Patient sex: M
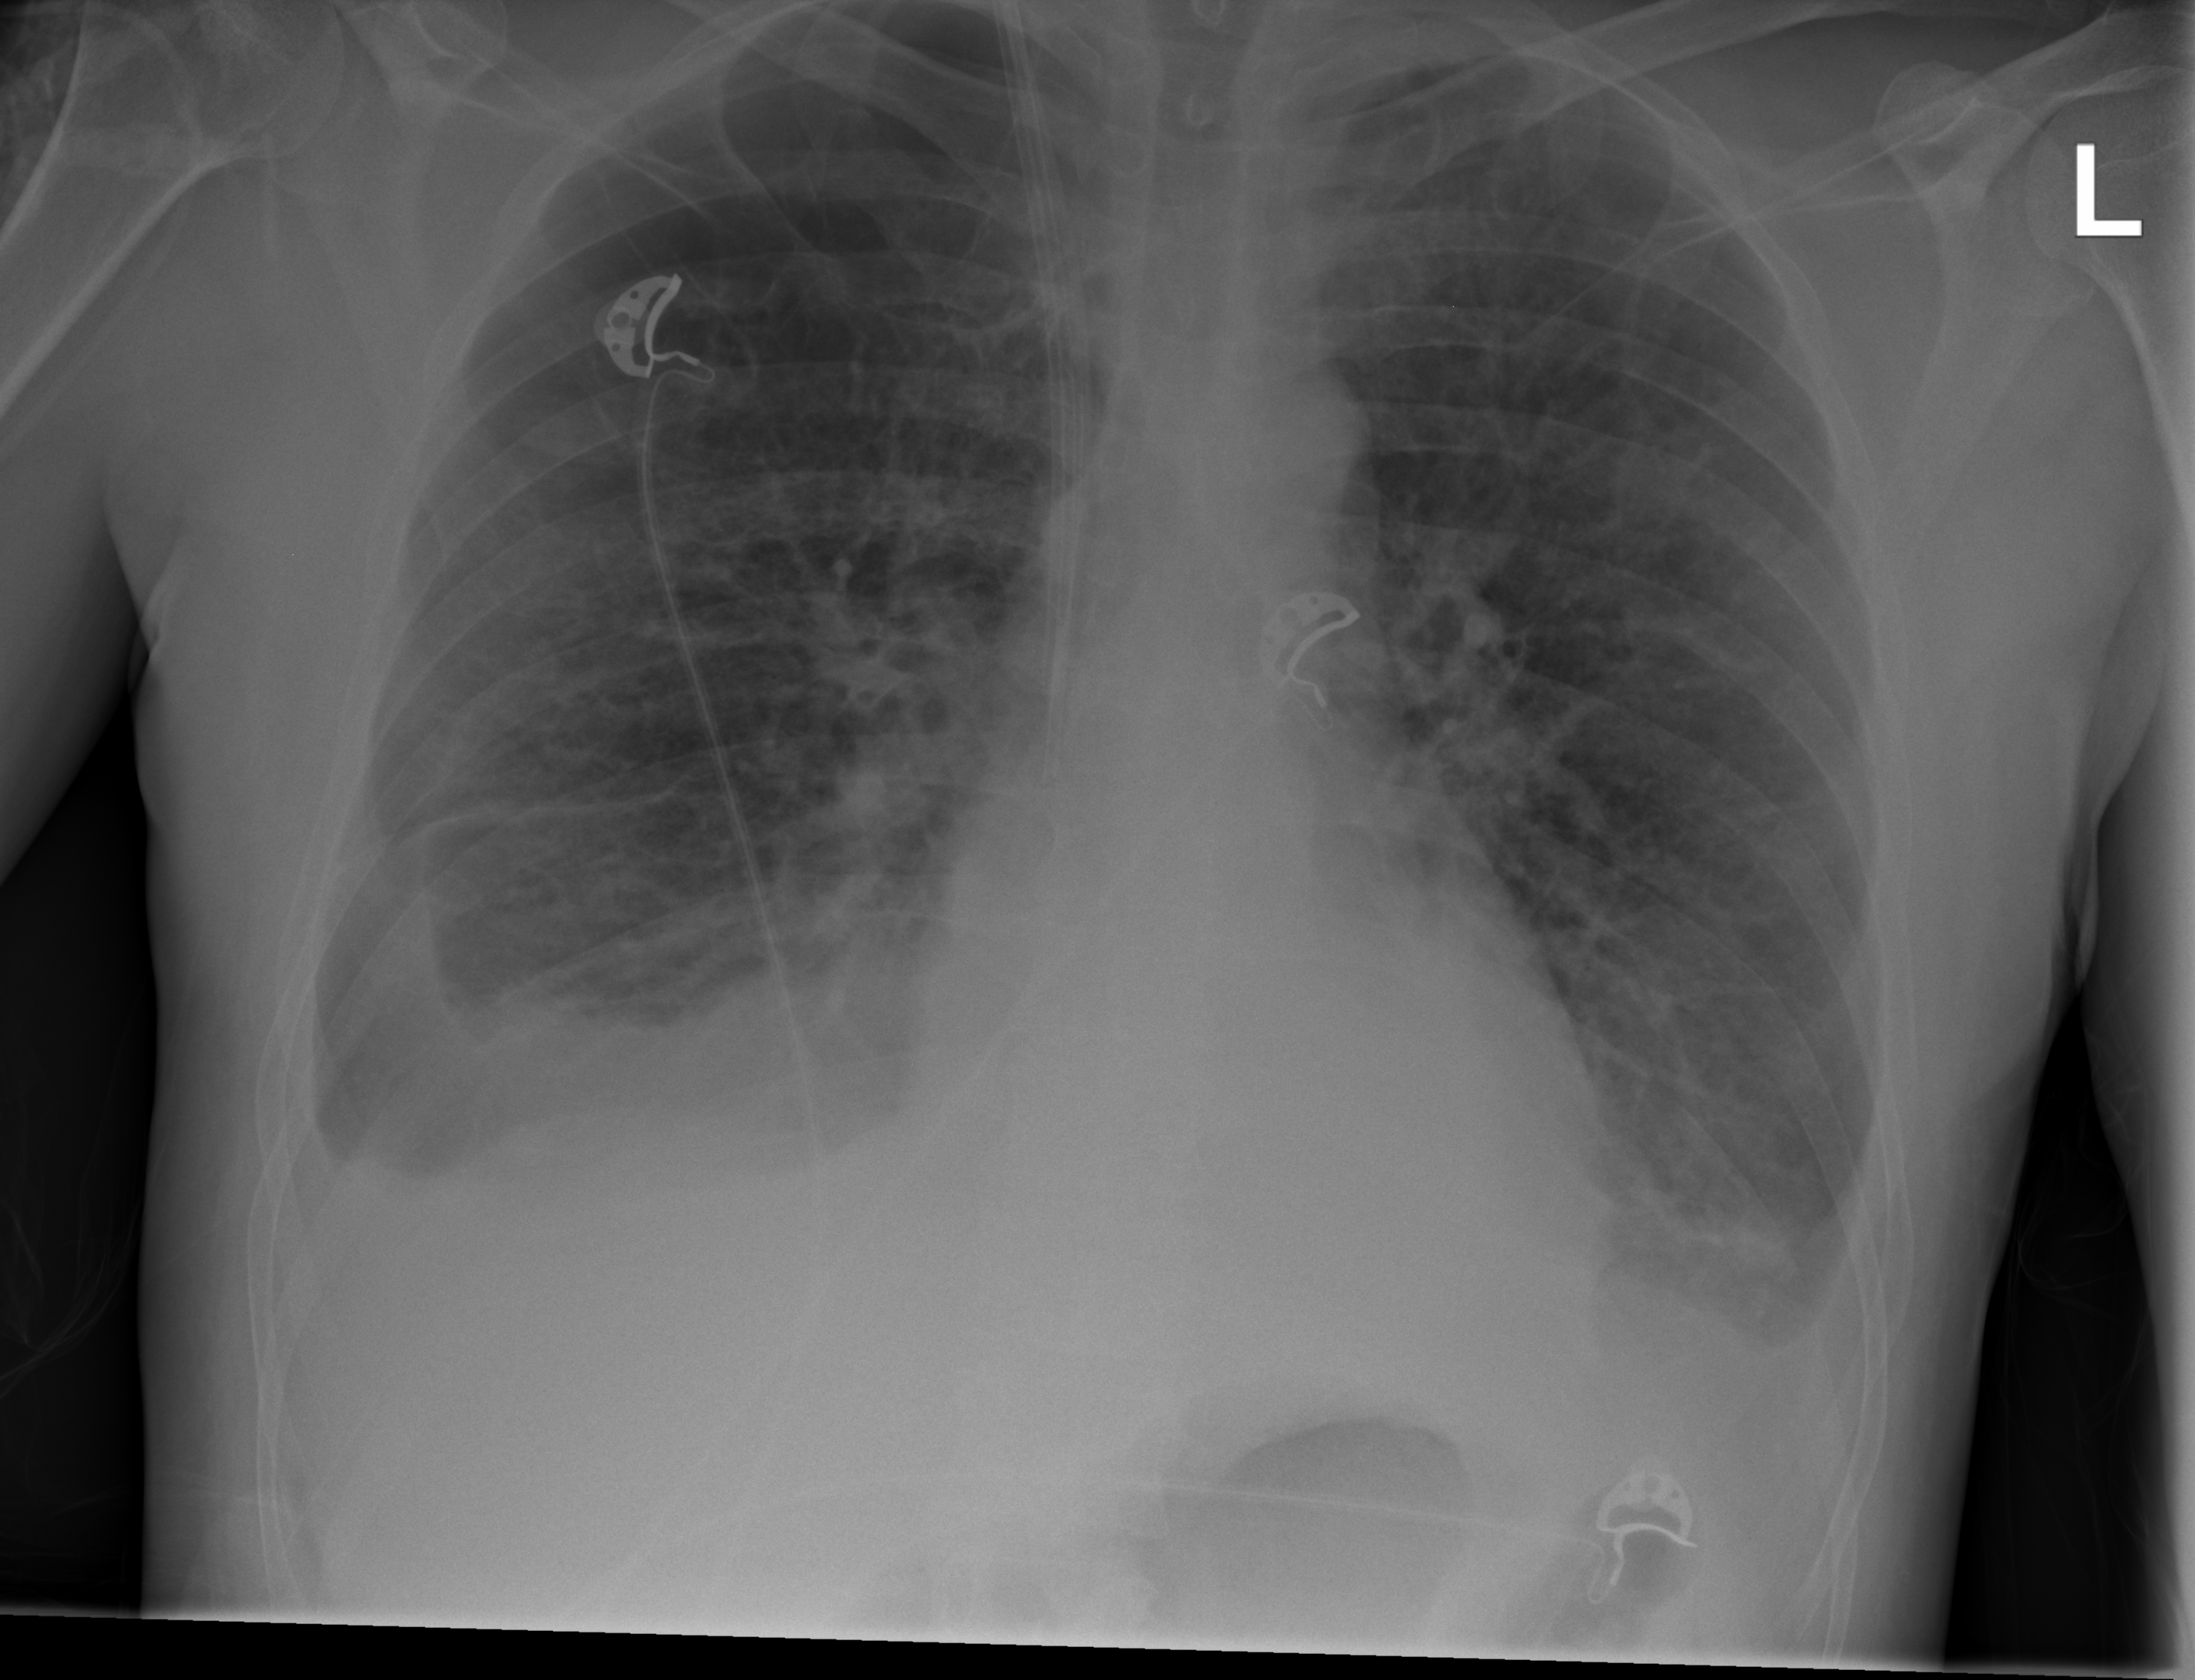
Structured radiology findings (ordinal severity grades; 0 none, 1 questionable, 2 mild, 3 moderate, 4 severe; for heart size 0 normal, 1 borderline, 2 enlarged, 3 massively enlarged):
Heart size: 0
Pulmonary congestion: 0
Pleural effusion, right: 3
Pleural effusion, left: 2
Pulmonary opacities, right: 2
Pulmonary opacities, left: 0
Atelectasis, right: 3
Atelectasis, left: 2